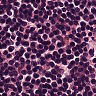
Metastatic tissue present: no